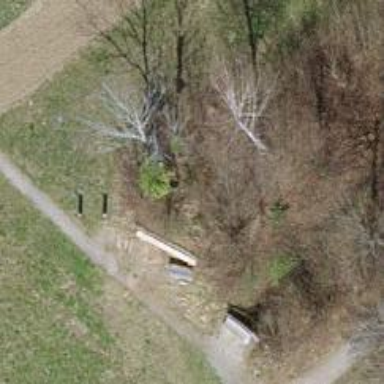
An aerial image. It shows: Bench.